【题型】解答题　【知识点】平面几何　【难度】easy
如图, 直线 $AB$、$DE$ 相交于点 $C$, 根据下列语句画图并解答：

(1) 过点 $P$ 画出 $PM // CD$, 交 $AB$ 于点 $M$；

(2) 过点 $P$ 画出 $PN \perp CD$, 垂足为点 $N$；

(3) 如果 $\angle LCD = 118^\circ$, 那么 $\angle PMC = \_\_^\circ$。(直接写出结果)
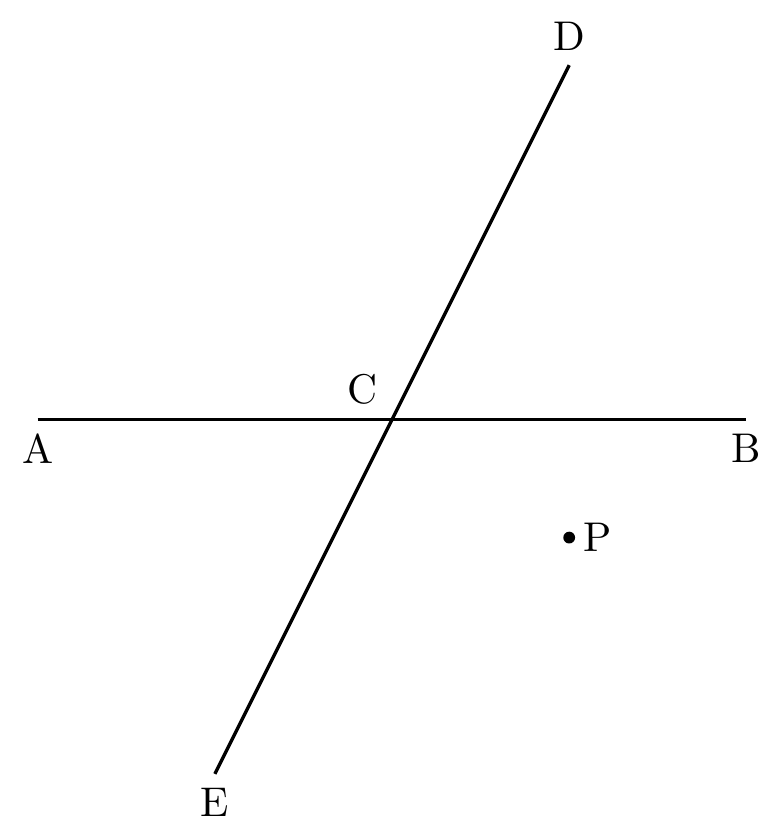
【解答】
解：(1) 如图, $PM$ 即为所求；

(2) 如图, $PN$ 即为所求；

(3) $\because \angle LCD = 118^\circ$,

$\therefore \angle ACE = 180^\circ - \angle LCD = 180^\circ - 118^\circ = 62^\circ$,

$\because PM // CD$,

$\therefore \angle PMC = \angle ACE = 62^\circ$,

故答案为：62。
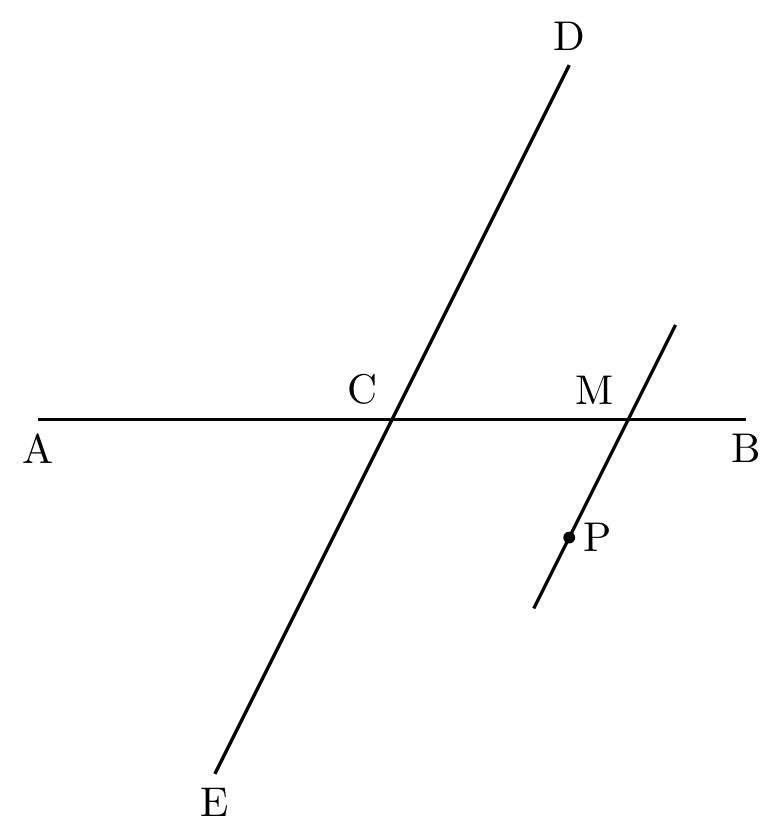
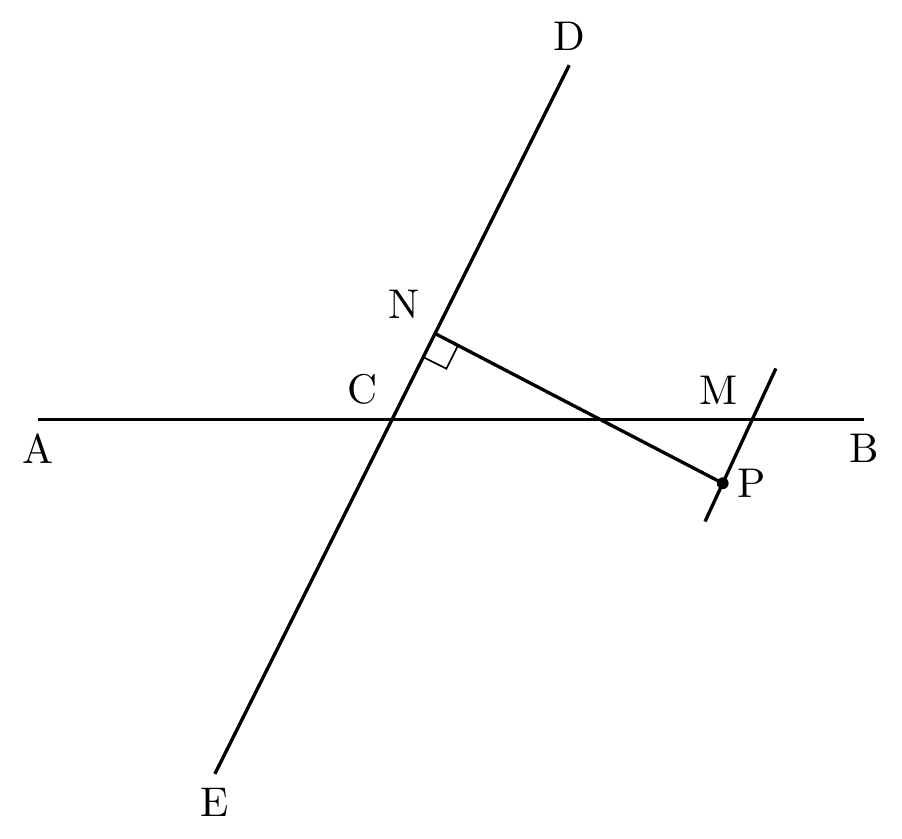